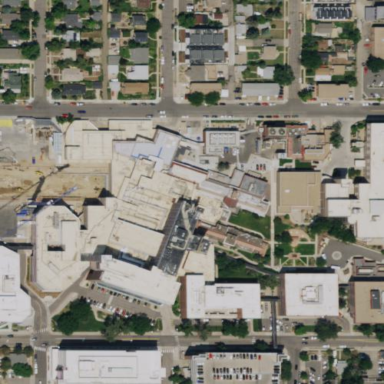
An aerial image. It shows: Hospital providing healthcare services.